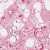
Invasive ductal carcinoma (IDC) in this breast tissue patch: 0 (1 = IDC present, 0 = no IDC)